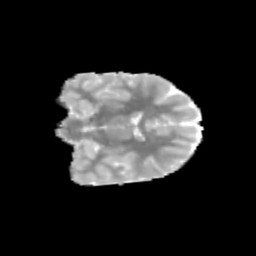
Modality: MD
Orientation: coronal
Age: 10
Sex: male
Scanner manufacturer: siemens
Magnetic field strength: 3 T
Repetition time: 3.8 s
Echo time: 0.07 s